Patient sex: M
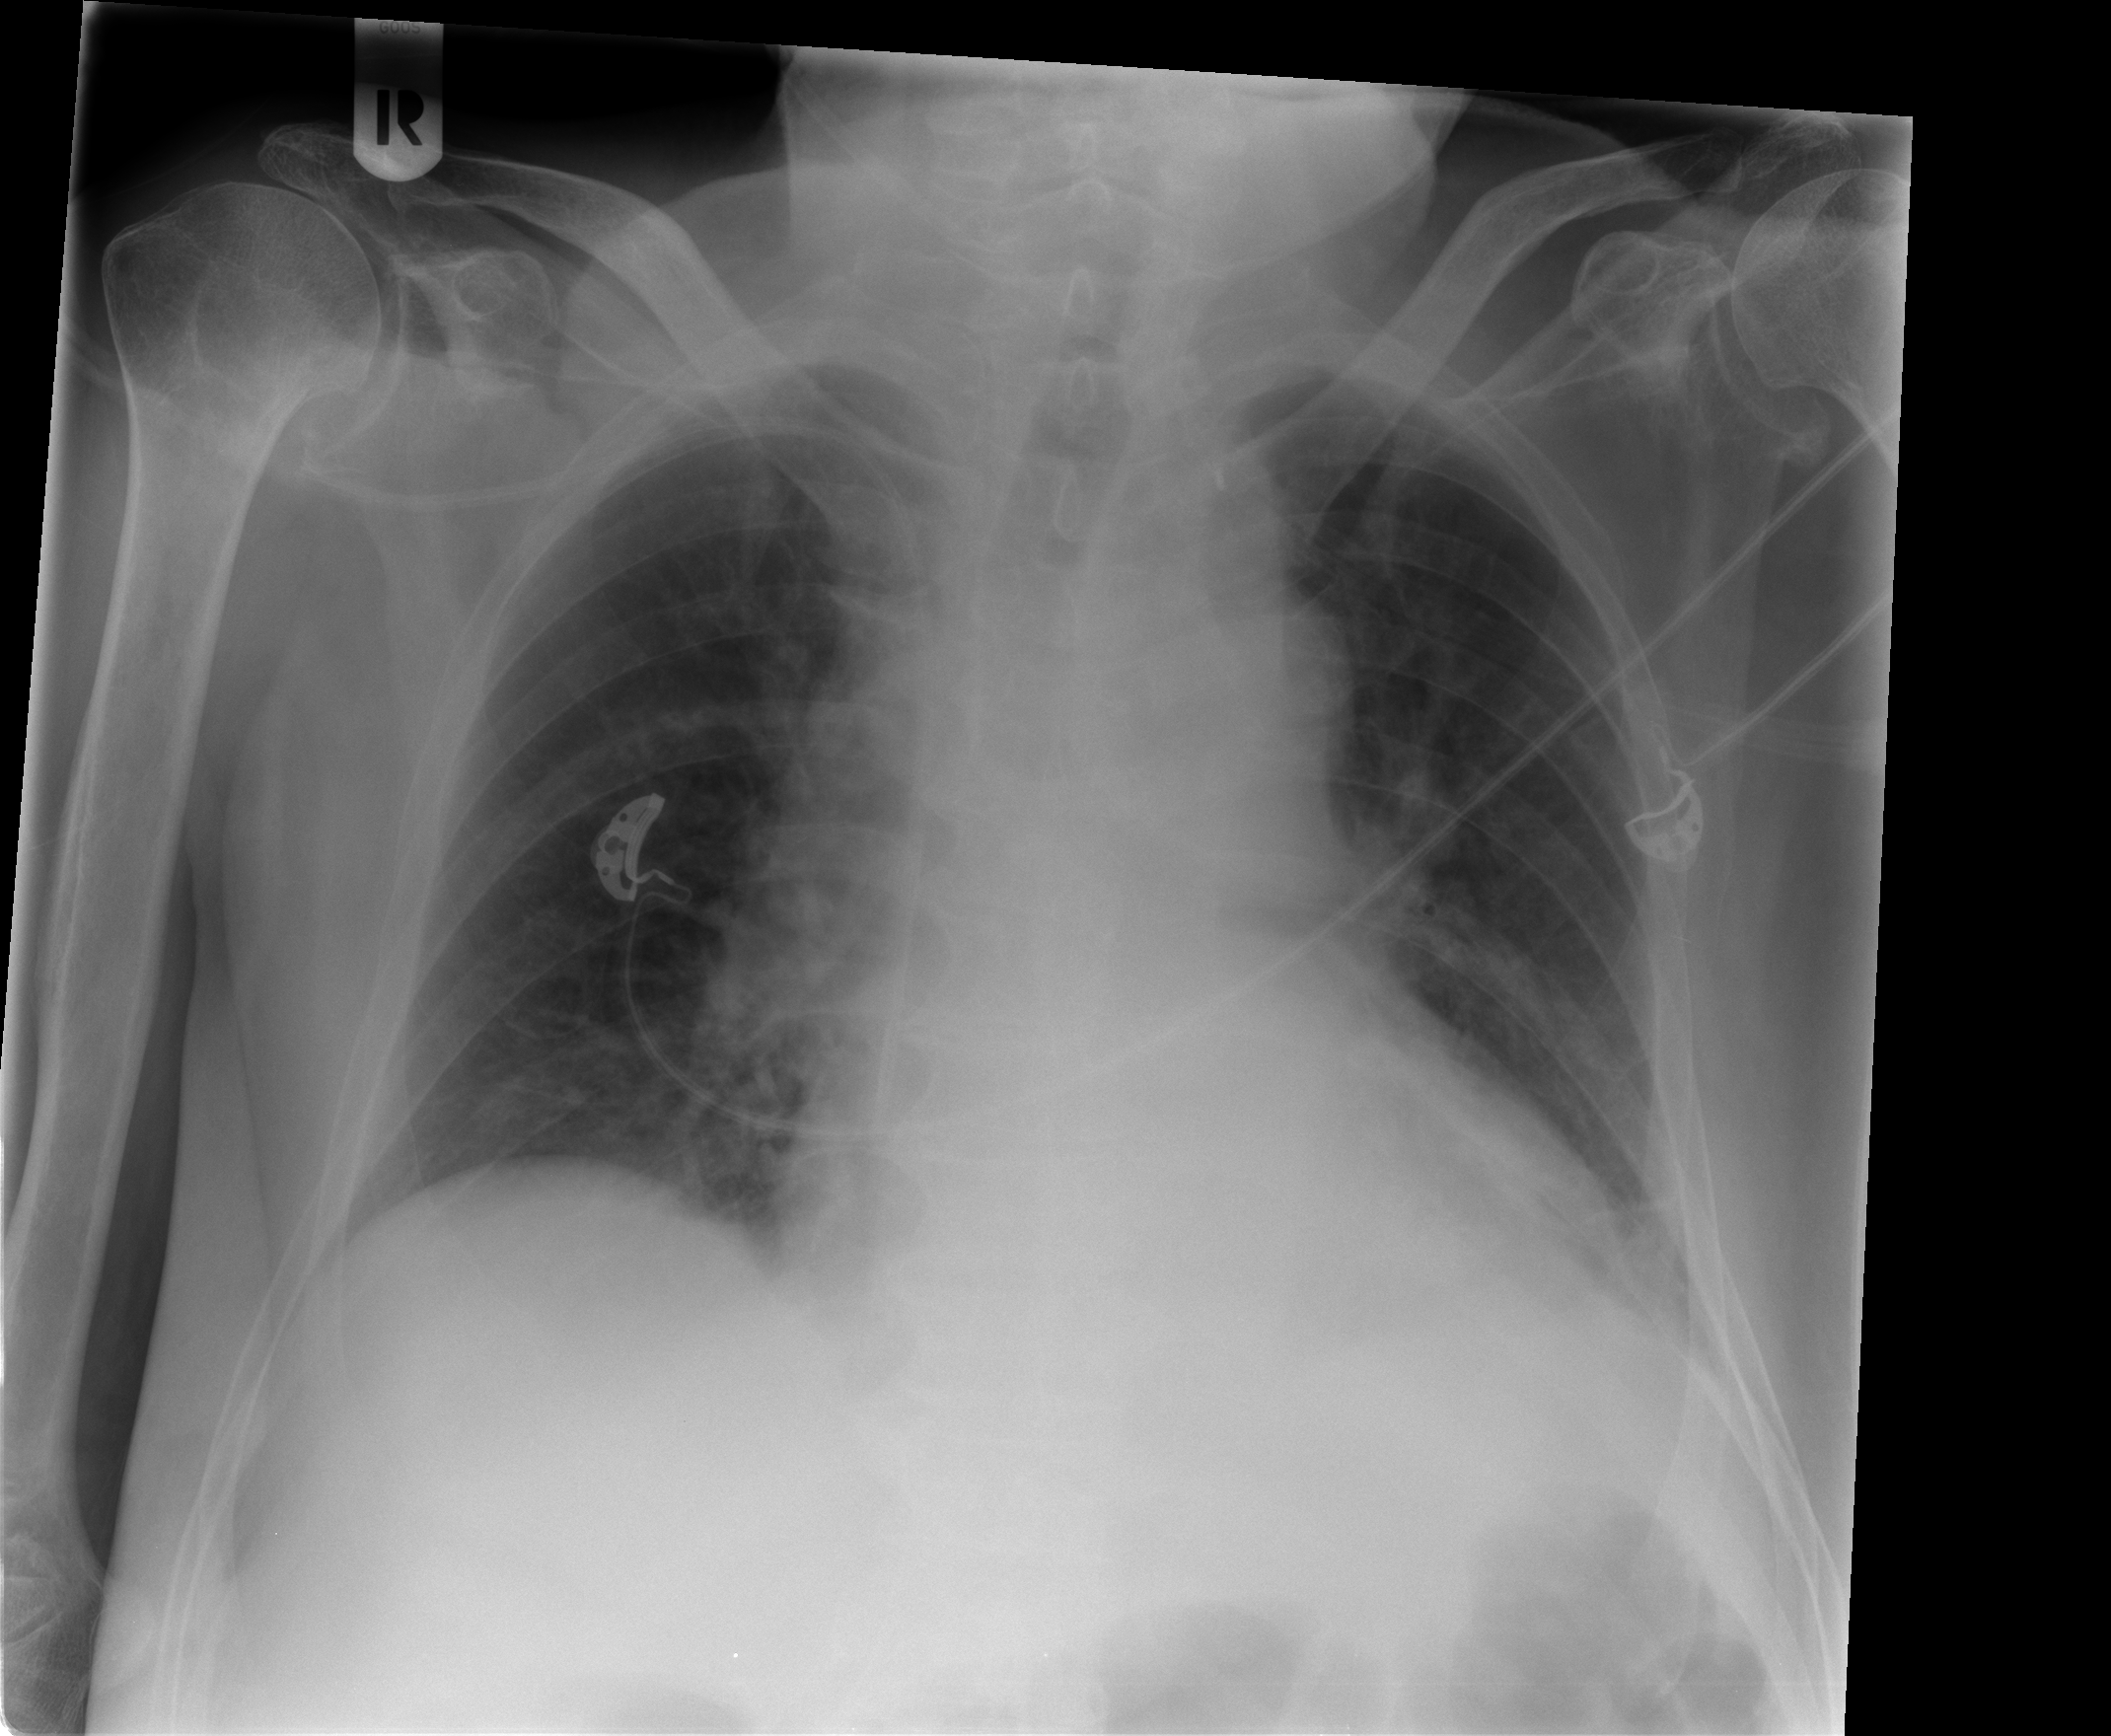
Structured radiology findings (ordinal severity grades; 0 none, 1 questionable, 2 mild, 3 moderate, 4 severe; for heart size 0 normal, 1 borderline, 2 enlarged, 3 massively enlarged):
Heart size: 2
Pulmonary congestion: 0
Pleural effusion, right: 0
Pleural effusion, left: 1
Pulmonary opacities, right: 0
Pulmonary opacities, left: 0
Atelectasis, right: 2
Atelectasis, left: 2